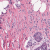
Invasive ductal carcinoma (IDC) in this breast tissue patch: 1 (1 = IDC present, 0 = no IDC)